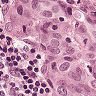
Metastatic tissue present: yes